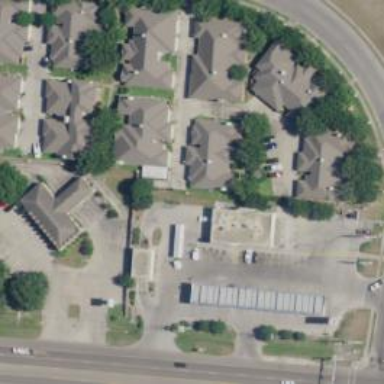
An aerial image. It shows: Convenience shop.